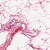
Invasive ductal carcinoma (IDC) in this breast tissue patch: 0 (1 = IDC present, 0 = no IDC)